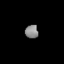
Tissue: skin
Cell type: T cells
Senescence score: 0.2226
Nuclear area (px): 178
Mean DAPI intensity: 132.14